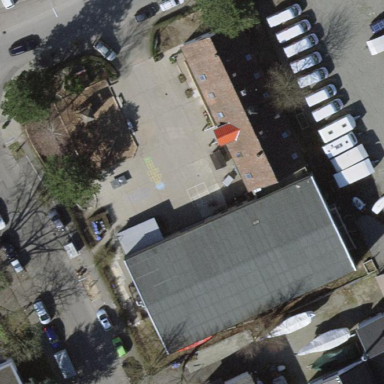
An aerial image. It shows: School.